Aerial crown-view tile of a tropical tree (Barro Colorado Island, Panama), acquired 20250317:
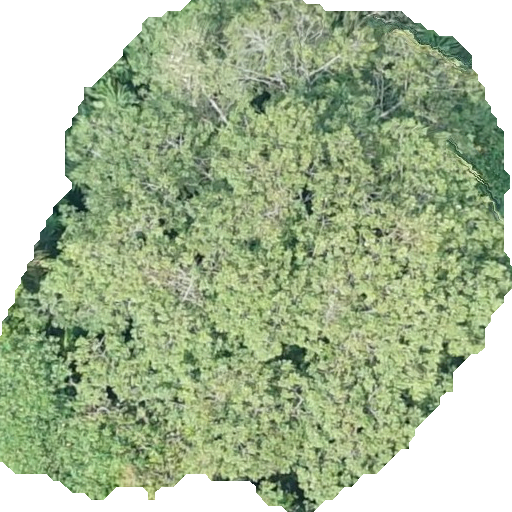
Species: Andira inermis
GBIF accepted scientific name: Andira inermis
Crown area: 303.71 m²